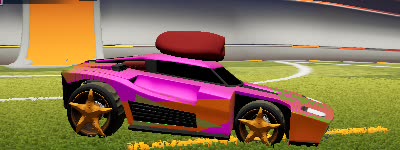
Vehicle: breakout